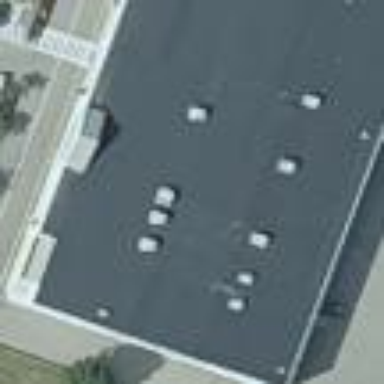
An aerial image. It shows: Building.